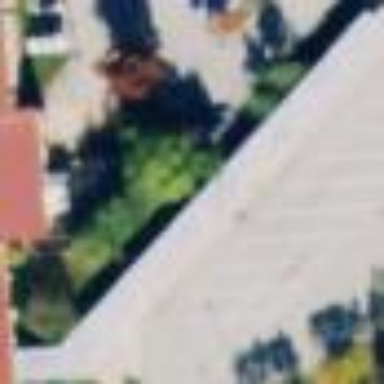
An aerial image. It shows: View of roof of building.